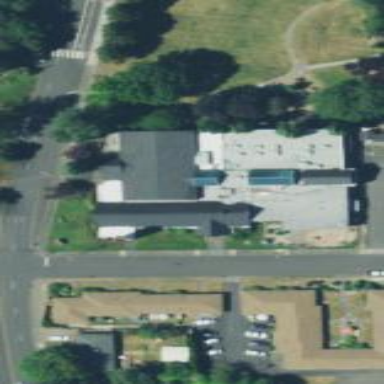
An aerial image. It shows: Building serving as place of worship.